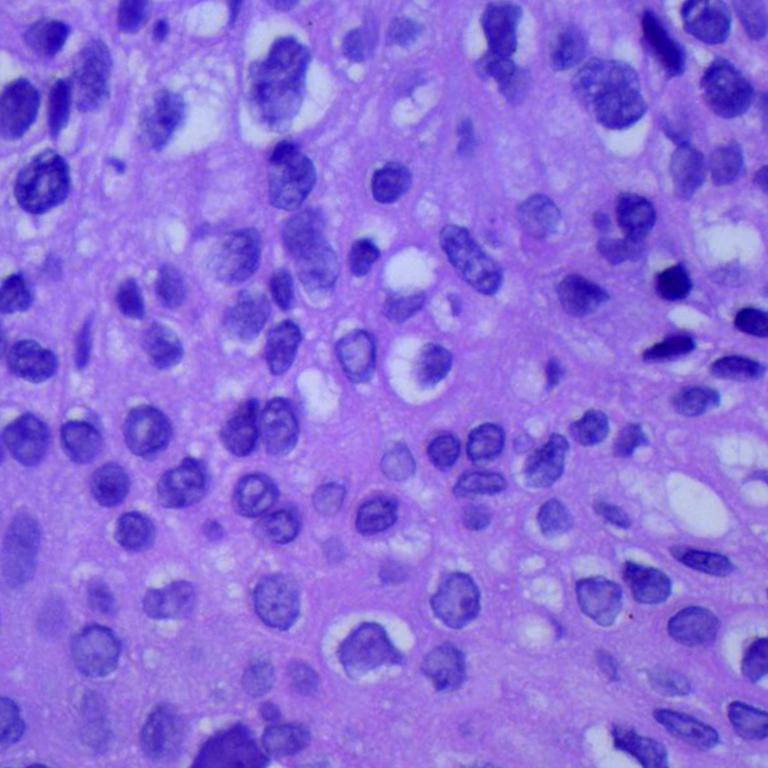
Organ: lung
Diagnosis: squamous carcinomas